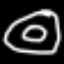
Label: donut